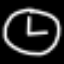
Label: clock